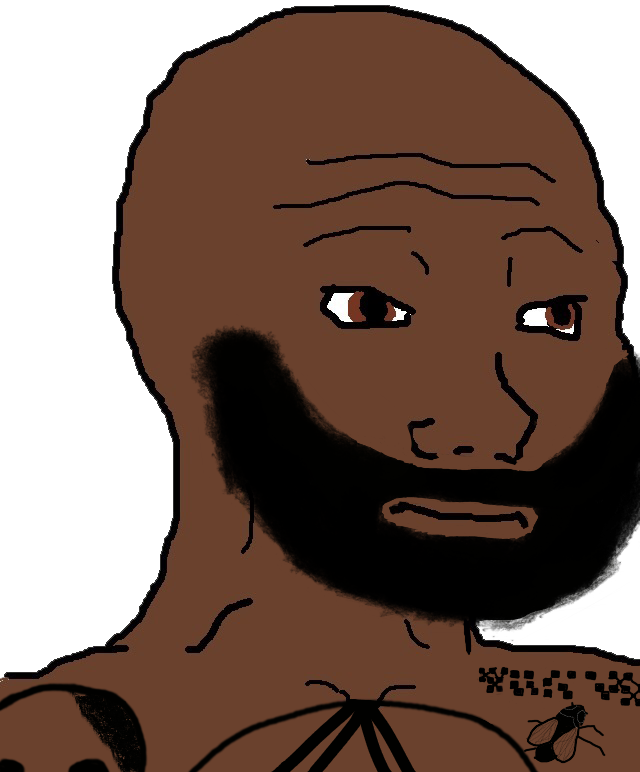
Label: 5_Blackjak